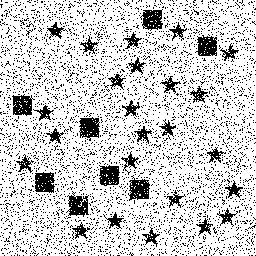
Squares: 8
Triangles: 0
Stars: 24
Total shapes: 32